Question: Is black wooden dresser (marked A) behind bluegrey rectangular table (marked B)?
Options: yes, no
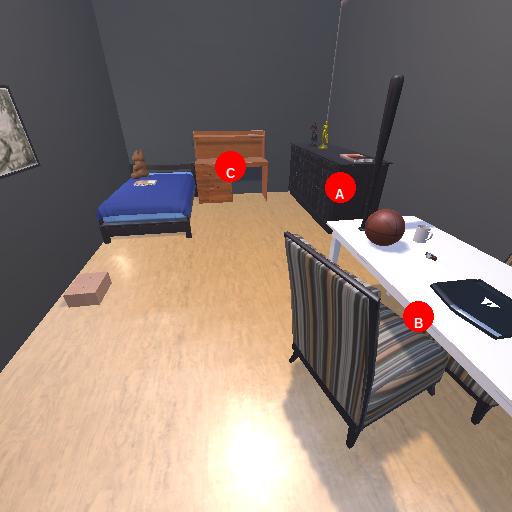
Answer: yes